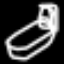
Label: bed